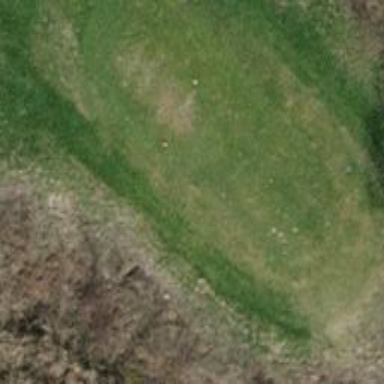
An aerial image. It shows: Golf tee on grassy land.